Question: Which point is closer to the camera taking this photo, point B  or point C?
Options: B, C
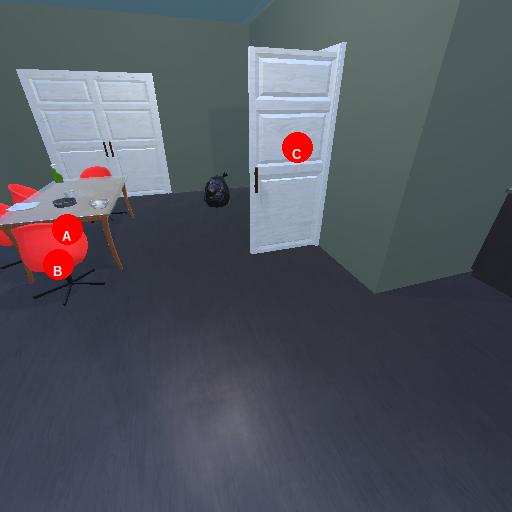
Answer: B